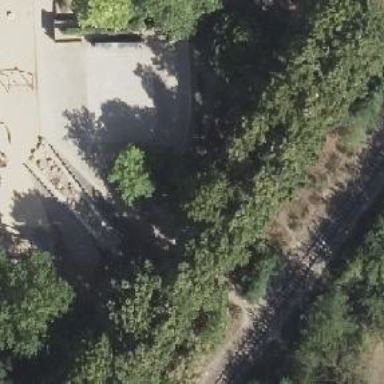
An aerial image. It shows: Playground featuring tunnel tube for children to play in.